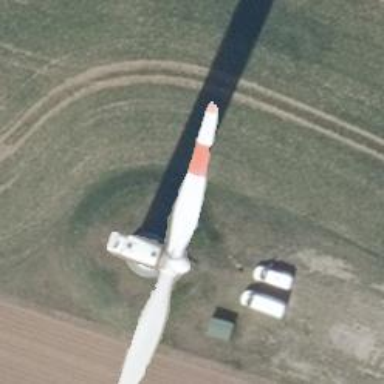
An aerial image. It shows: Wind turbine generator that utilizes wind as its source for generating electricity. It is of the horizontal axis type.